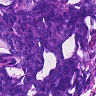
Metastatic tissue present: no